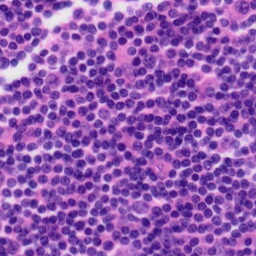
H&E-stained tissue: Tonsil